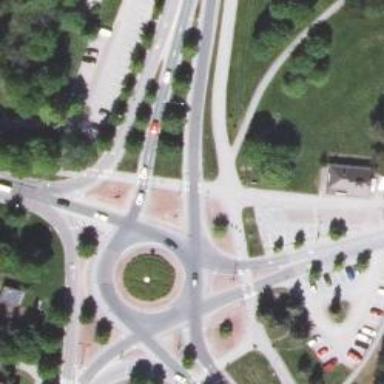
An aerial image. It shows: Secondary road with asphalt surface leading to roundabout.